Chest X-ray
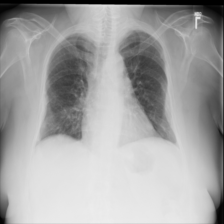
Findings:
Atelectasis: negative
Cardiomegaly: negative
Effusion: negative
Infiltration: positive
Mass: negative
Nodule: positive
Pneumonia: negative
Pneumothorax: negative
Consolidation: negative
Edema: negative
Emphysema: negative
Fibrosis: negative
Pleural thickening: positive
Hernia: negative